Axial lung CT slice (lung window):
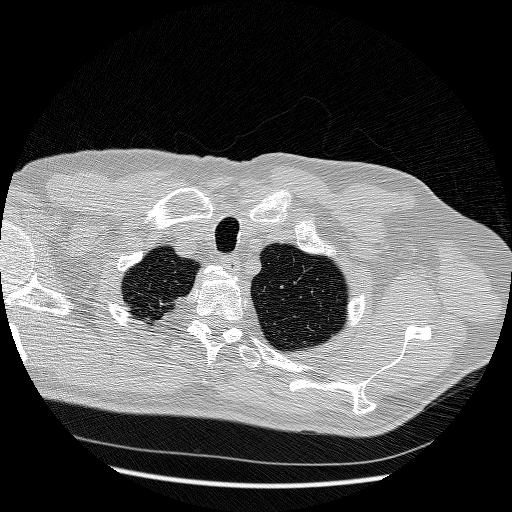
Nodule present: no